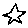
Label: star